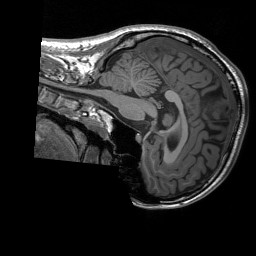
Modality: T1w
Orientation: sagittal
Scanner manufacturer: siemens
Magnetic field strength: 3 T
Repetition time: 1.76 s
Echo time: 0.0022 s